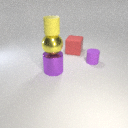
large yellow metal sphere above large purple metal cylinder